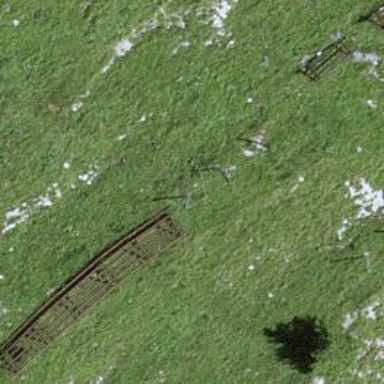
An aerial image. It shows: Snow fence that is man-made.